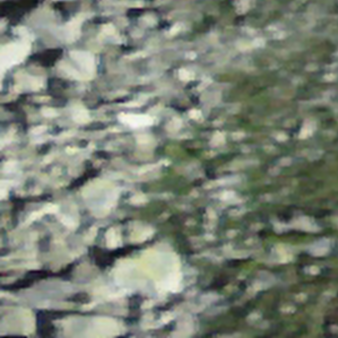
Label: other